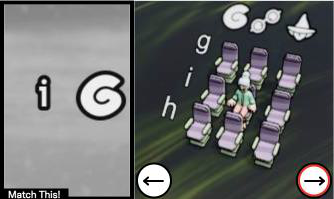
Task: seats
Answer: no